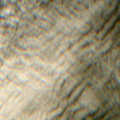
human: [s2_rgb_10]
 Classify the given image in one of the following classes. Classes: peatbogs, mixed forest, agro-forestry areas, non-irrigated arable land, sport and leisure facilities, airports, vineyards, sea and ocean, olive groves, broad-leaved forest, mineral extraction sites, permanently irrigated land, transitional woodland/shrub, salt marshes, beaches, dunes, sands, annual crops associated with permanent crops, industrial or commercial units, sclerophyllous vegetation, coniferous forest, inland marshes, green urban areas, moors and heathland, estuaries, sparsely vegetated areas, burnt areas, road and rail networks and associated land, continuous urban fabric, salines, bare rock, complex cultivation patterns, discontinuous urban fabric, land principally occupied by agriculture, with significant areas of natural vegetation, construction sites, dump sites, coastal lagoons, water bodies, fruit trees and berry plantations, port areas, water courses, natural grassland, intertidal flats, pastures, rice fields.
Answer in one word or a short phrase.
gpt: non-irrigated arable land, pastures, complex cultivation patterns